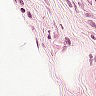
Metastatic tissue present: no